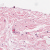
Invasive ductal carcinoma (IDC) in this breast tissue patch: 0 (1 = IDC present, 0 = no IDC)